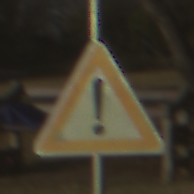
Verkehrszeichen: Gefahrenstelle
Umgebung: Outdoor, Nature
Tageszeit: SunriseSunset
Wetter: Clear
Licht: Natural
Jahreszeit: NotSpecified
Kontrast: HighContrast